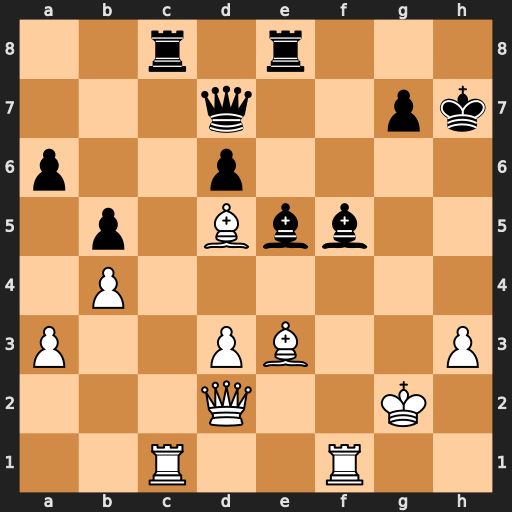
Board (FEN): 2r1r3/3q2pk/p2p4/1p1Bbb2/1P6/P2PB2P/3Q2K1/2R2R2
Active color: w
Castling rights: -
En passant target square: -
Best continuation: Rxf5 Qxf5 Be4 Qxe4+ dxe4